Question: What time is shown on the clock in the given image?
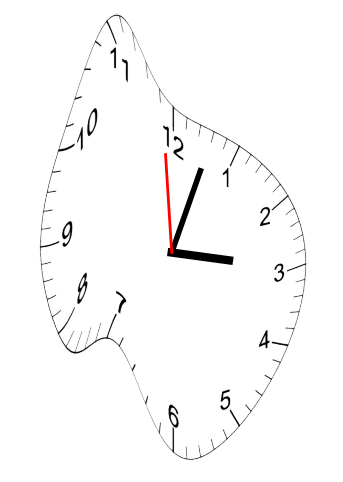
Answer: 03:02:59